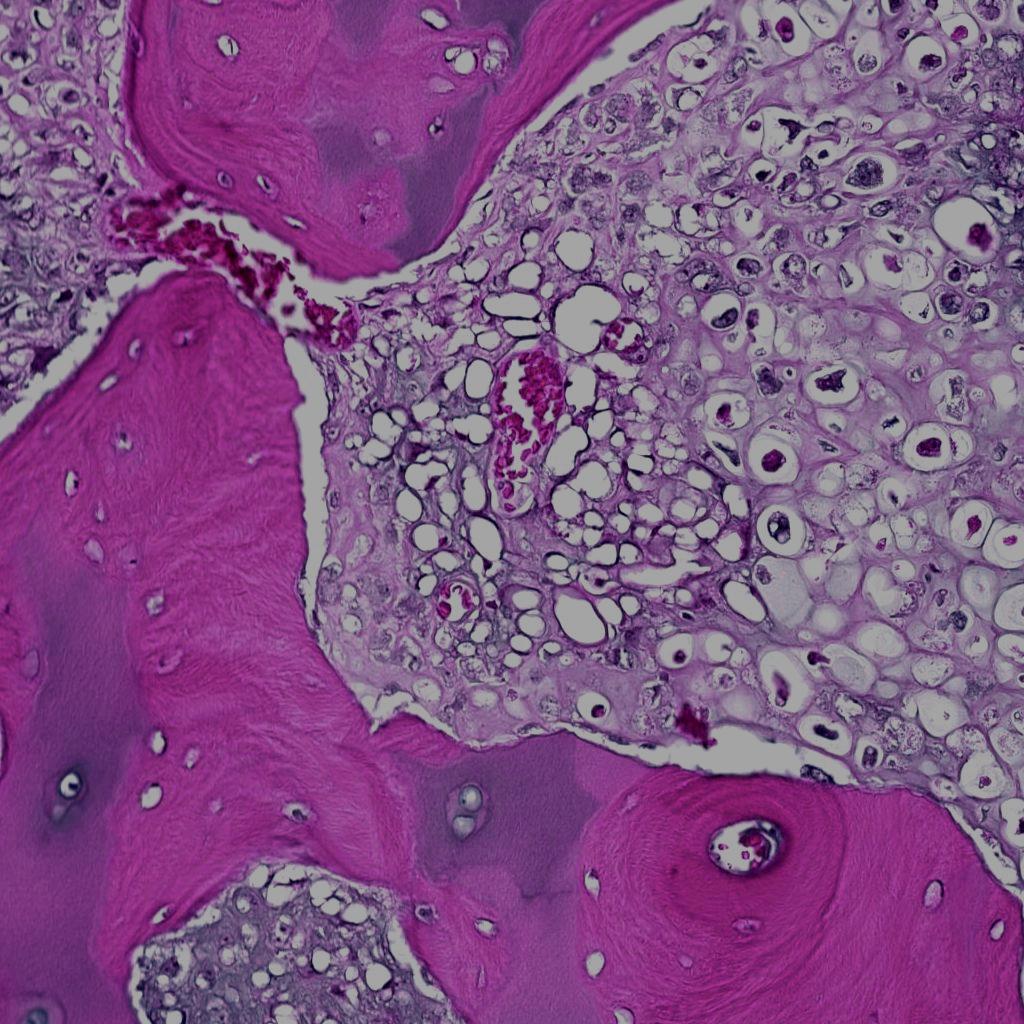
Label: Viable